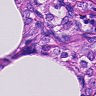
Metastatic tissue present: yes